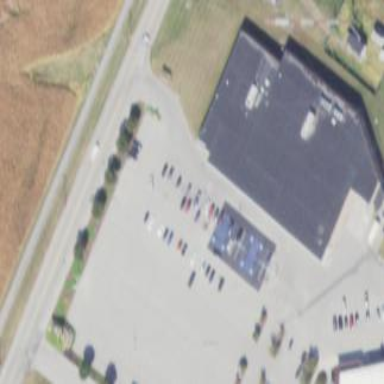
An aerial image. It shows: Supermarket building.